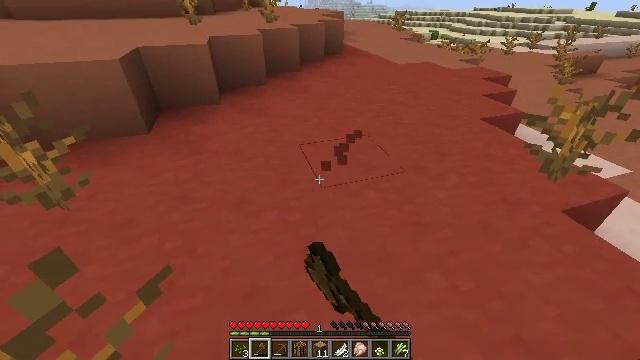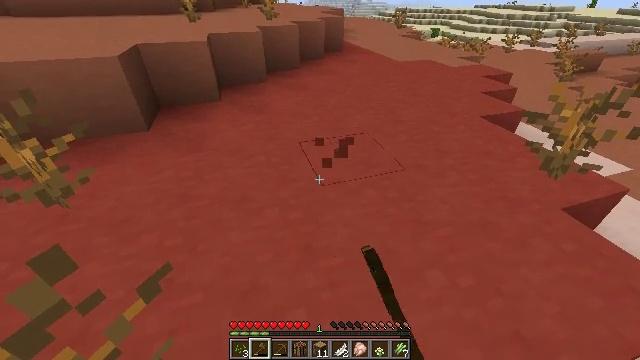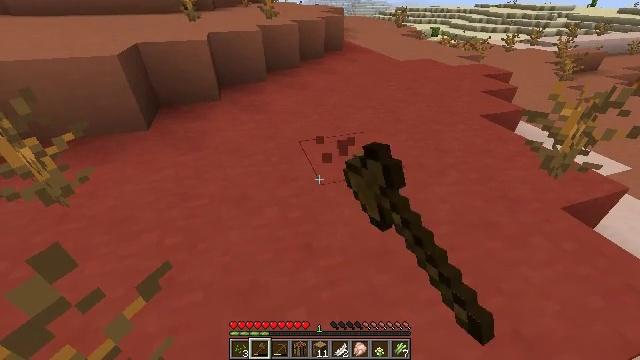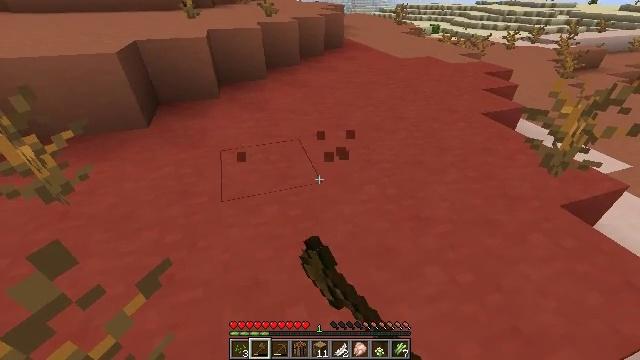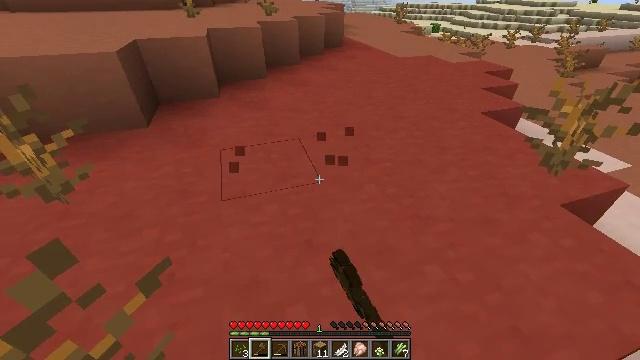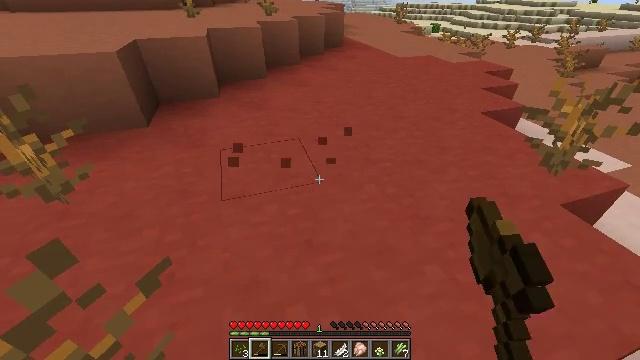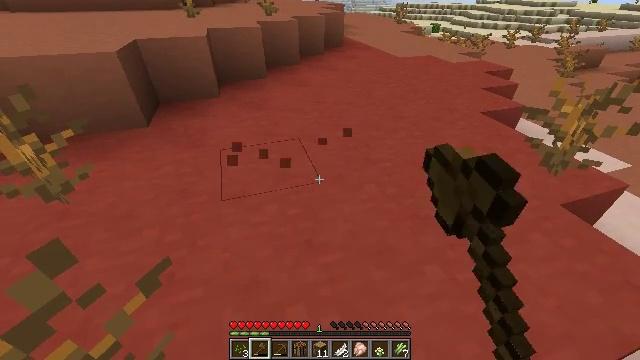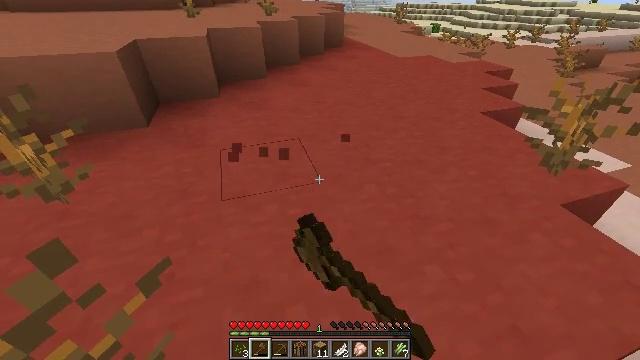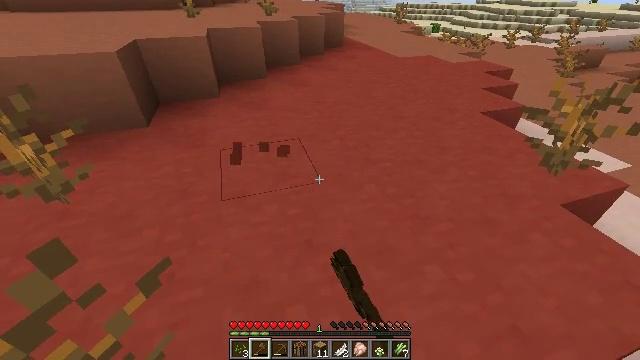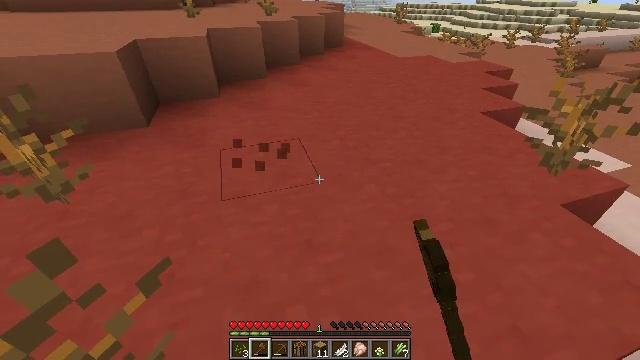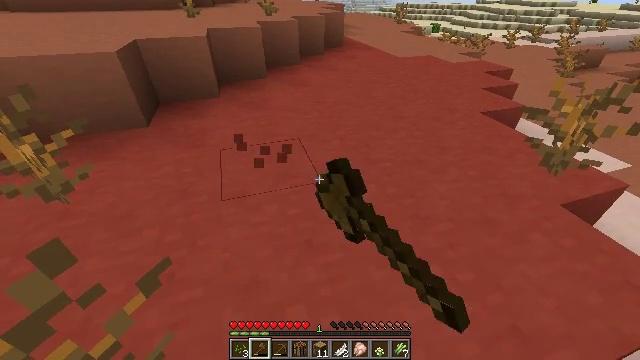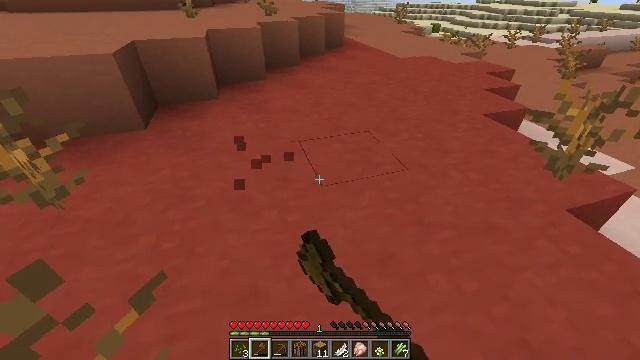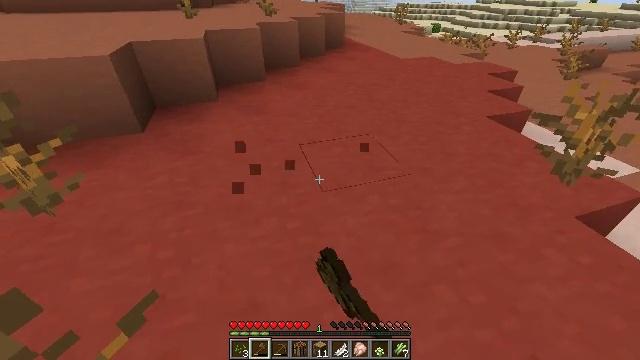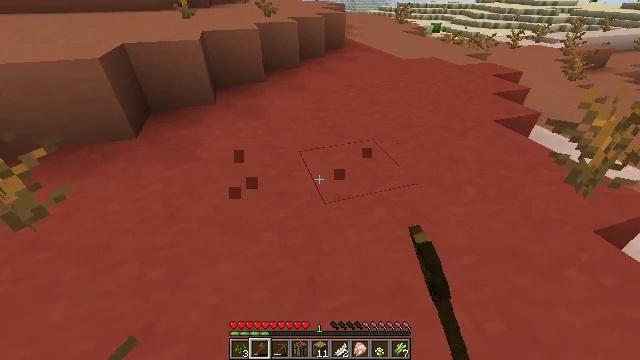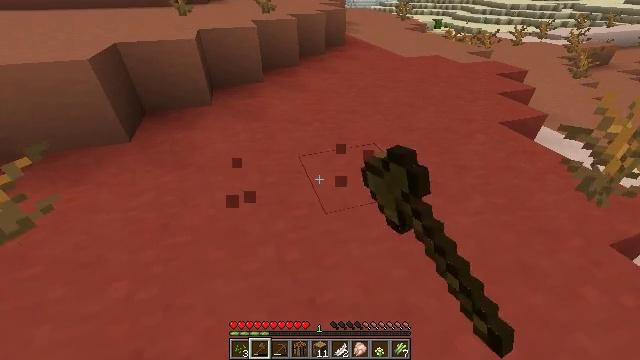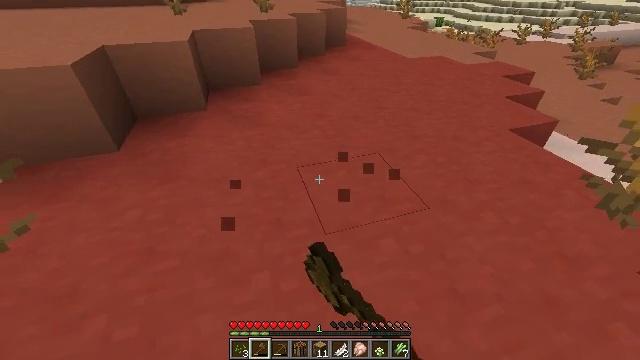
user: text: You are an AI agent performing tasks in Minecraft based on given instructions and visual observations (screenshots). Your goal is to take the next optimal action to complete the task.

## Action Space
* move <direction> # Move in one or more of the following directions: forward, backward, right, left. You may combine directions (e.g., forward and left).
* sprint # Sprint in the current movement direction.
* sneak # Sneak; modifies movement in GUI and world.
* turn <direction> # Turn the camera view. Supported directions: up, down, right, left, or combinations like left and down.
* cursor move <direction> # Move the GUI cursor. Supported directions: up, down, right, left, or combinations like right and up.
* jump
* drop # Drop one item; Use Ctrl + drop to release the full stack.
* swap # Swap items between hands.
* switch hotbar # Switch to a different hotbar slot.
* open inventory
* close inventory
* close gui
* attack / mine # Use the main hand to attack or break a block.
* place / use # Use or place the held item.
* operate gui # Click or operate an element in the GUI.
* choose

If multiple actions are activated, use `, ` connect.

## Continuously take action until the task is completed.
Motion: motion action
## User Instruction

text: Get red terracotta by mining.
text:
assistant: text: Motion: attack / mine
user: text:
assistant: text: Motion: attack / mine
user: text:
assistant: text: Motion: attack / mine
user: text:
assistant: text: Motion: attack / mine
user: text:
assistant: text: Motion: attack / mine
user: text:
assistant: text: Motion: attack / mine
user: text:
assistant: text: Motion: attack / mine
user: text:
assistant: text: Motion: attack / mine
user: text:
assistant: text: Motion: attack / mine
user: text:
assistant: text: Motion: attack / mine
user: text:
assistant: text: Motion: move forward, attack / mine
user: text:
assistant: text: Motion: move forward, attack / mine
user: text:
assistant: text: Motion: move forward, attack / mine
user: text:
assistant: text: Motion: move forward, attack / mine
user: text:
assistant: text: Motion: attack / mine
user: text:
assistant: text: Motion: no_op
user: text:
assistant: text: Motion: no_op
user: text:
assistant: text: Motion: no_op
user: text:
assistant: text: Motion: switch to hotbar 2
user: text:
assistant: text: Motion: switch to hotbar 2
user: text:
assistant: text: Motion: no_op
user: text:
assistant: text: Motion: no_op
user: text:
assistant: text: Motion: no_op
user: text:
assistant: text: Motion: no_op
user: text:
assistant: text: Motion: no_op
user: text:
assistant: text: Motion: no_op
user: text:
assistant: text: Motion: switch to hotbar 3
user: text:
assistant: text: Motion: switch to hotbar 3
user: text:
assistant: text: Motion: attack / mine, switch to hotbar 3
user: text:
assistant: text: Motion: attack / mine, switch to hotbar 3